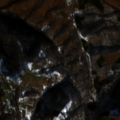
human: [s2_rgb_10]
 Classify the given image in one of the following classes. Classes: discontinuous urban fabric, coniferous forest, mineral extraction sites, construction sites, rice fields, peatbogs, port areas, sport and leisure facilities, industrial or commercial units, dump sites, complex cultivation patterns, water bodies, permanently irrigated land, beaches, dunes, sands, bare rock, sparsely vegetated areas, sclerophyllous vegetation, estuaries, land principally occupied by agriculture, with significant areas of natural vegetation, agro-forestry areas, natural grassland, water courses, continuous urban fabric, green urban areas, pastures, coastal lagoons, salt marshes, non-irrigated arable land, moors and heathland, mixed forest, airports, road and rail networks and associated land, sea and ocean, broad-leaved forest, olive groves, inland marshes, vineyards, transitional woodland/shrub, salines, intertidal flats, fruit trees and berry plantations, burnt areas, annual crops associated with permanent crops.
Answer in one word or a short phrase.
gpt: land principally occupied by agriculture, with significant areas of natural vegetation, broad-leaved forest